Question: I am bit new to CI.I want to sort my database values in descending order using this query below in my model. However, it doesn't work form me and throw errors .please help me out.
'''
function get_records(){
$this->db->from($this->tbl_contactus);
$this->db->order_by("contactus_id", "asc");
$query = $this->db->get();
return $query->result();
}
'''
The error:

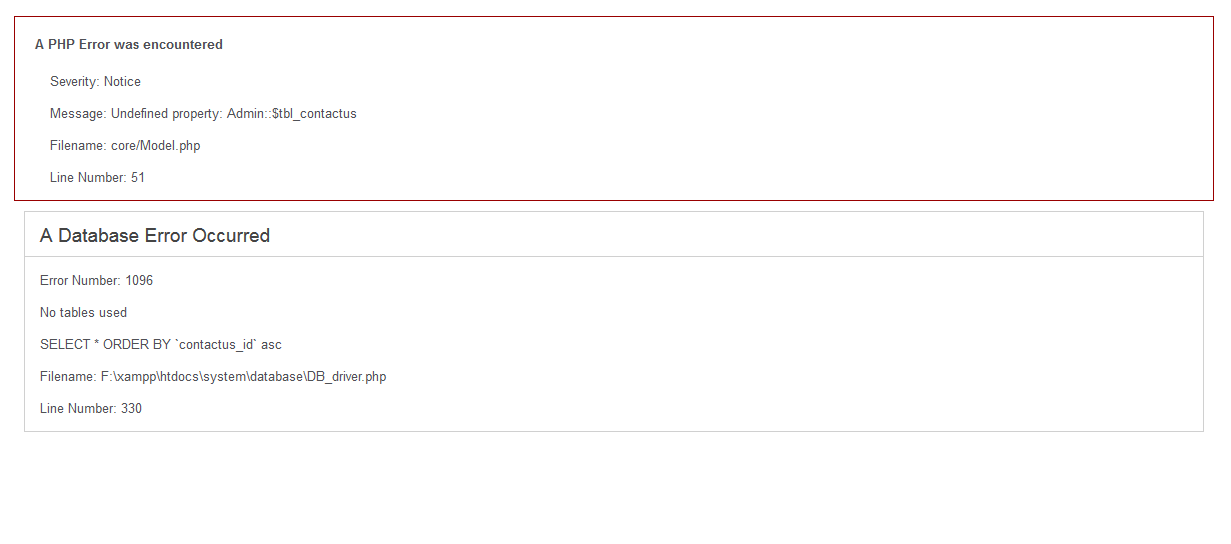
Answer: Try like this
'''
function get_records(){
$this->db->select("*");
$this->db->from("tbl_contactus");
$this->db->order_by("contactus_id", "desc");
$query = $this->db->get();
return $query->result();
}
'''
and also you can use this
'''
function get_records(){
$this->db->select()->from('tbl_contactus')->order_by('contactus_id', 'desc');
}
'''